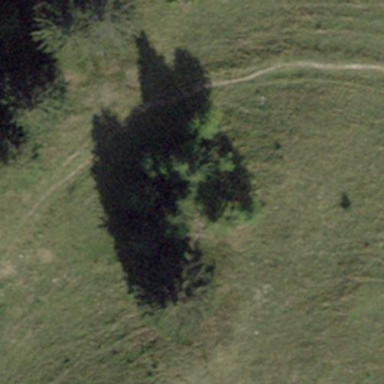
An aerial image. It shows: Forest area.